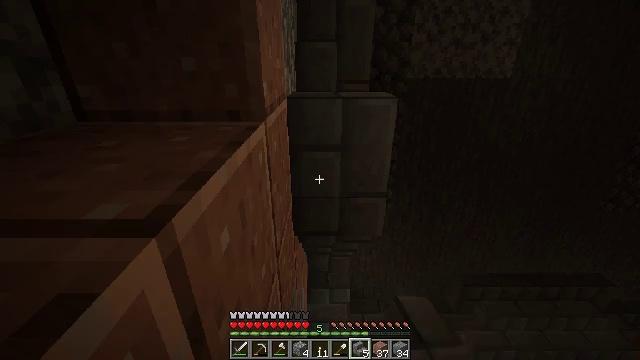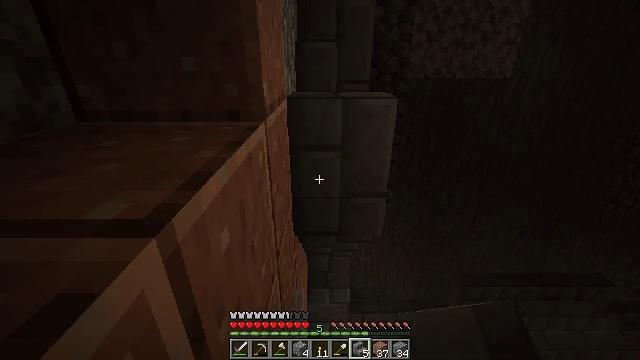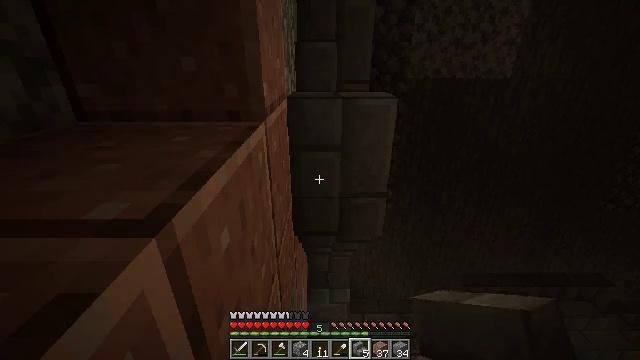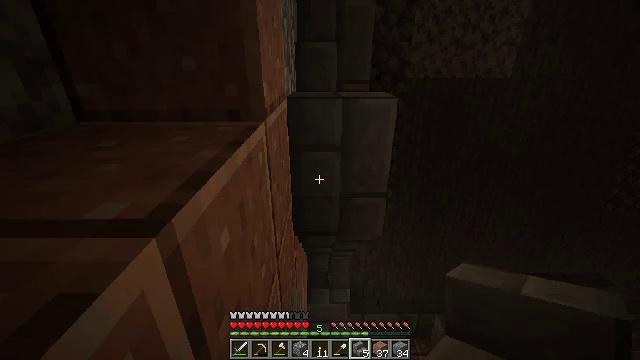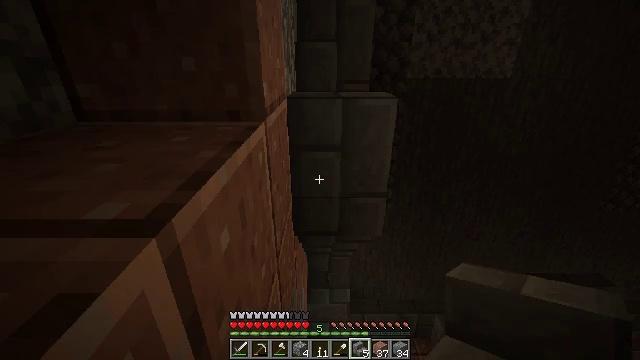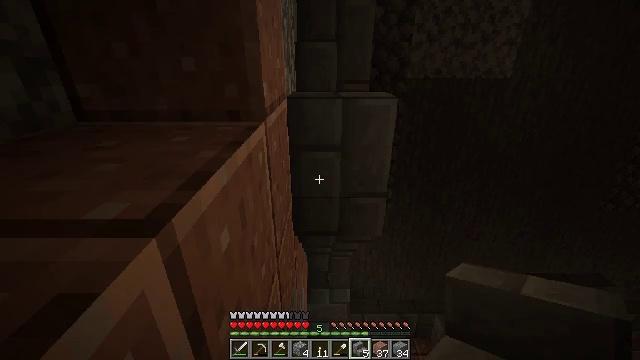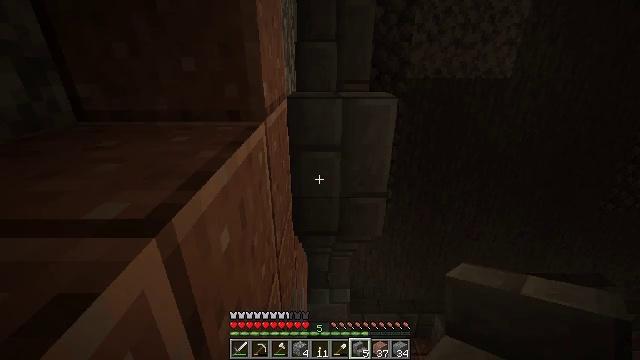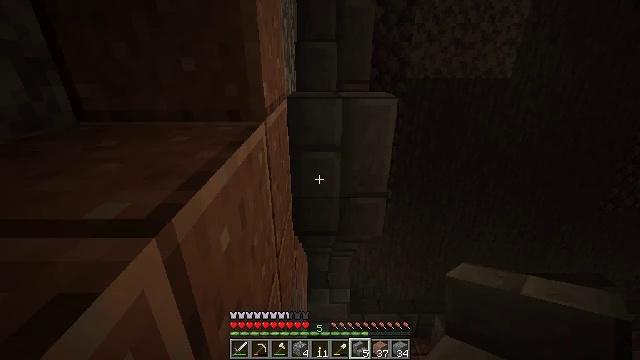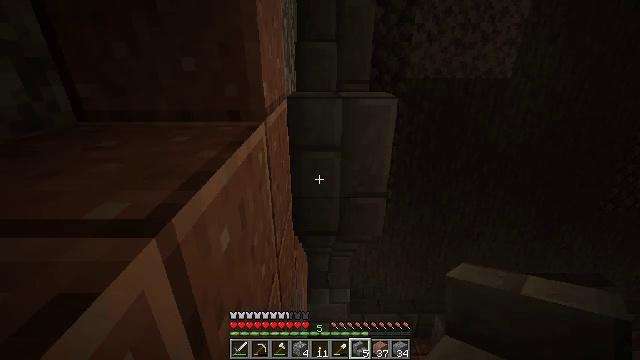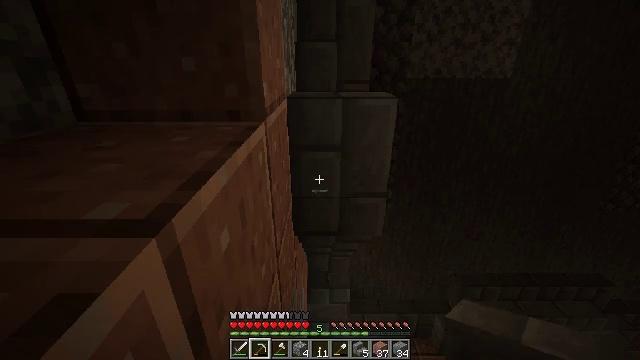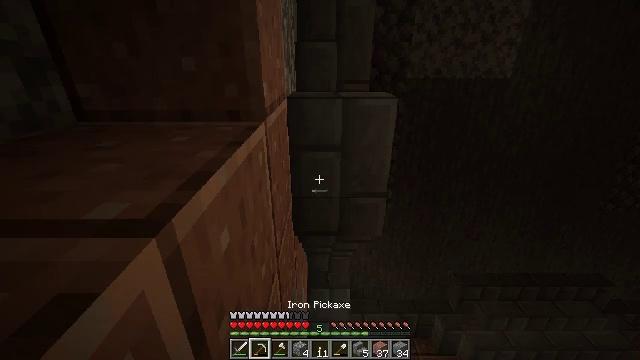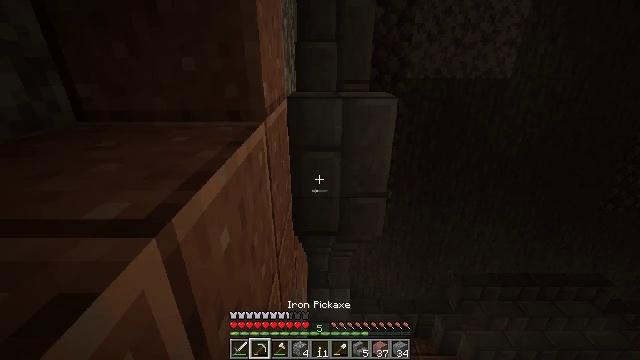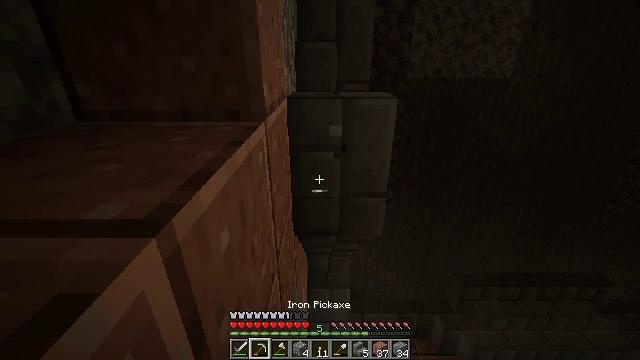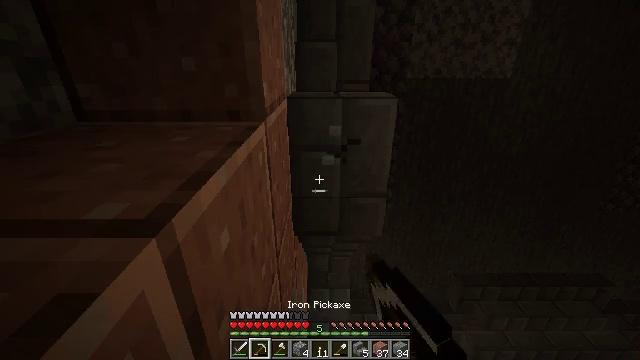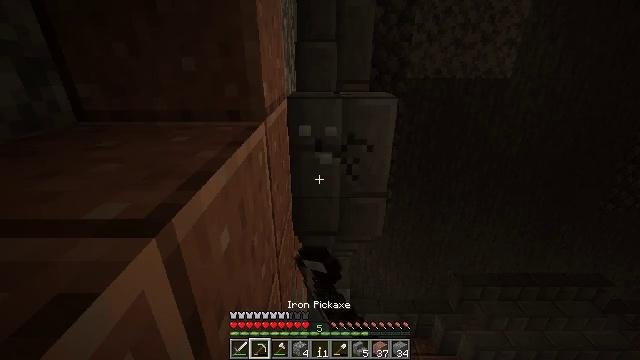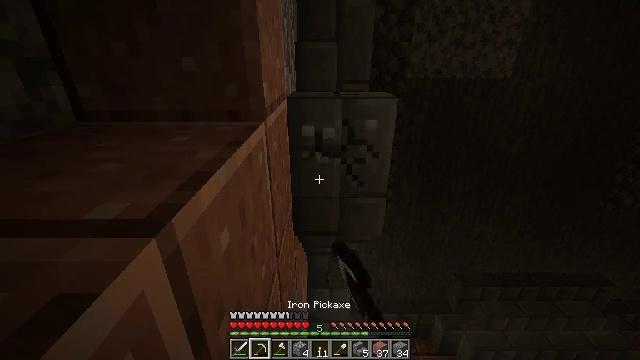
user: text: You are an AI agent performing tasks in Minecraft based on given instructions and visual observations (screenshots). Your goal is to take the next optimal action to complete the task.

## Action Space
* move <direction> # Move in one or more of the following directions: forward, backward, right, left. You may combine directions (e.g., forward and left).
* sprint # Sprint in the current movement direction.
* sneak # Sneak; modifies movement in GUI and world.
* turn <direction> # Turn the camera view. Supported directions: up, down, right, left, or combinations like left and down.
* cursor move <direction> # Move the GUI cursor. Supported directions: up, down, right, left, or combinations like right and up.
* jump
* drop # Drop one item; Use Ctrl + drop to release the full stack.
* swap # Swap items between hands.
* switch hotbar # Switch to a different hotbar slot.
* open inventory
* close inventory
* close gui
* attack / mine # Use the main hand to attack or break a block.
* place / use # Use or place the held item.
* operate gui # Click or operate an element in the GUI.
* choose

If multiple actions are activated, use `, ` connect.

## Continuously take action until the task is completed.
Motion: motion action
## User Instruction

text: Disassemble the stone brick stairs into inventory.
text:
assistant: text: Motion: no_op
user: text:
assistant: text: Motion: no_op
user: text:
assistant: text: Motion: no_op
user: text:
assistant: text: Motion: no_op
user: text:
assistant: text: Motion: no_op
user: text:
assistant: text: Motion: no_op
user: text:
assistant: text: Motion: no_op
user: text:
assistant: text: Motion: no_op
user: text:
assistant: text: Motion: switch to hotbar 2
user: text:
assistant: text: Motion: switch to hotbar 2
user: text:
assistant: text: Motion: switch to hotbar 2
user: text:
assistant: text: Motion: attack / mine
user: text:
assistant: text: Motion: attack / mine
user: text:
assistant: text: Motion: attack / mine
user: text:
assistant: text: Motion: attack / mine
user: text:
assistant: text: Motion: attack / mine
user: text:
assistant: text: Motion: attack / mine
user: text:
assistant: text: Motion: attack / mine
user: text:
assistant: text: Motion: attack / mine
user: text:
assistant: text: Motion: attack / mine
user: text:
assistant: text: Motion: attack / mine
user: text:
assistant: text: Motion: attack / mine
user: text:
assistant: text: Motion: attack / mine
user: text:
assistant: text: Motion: attack / mine